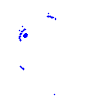
Particle: pion